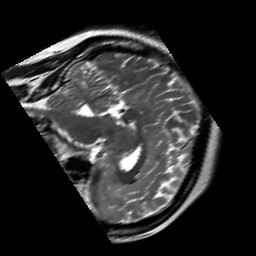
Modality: T2w
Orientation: sagittal
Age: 28
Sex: female
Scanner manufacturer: siemens
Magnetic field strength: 3 T
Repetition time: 7 s
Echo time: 0.09 s